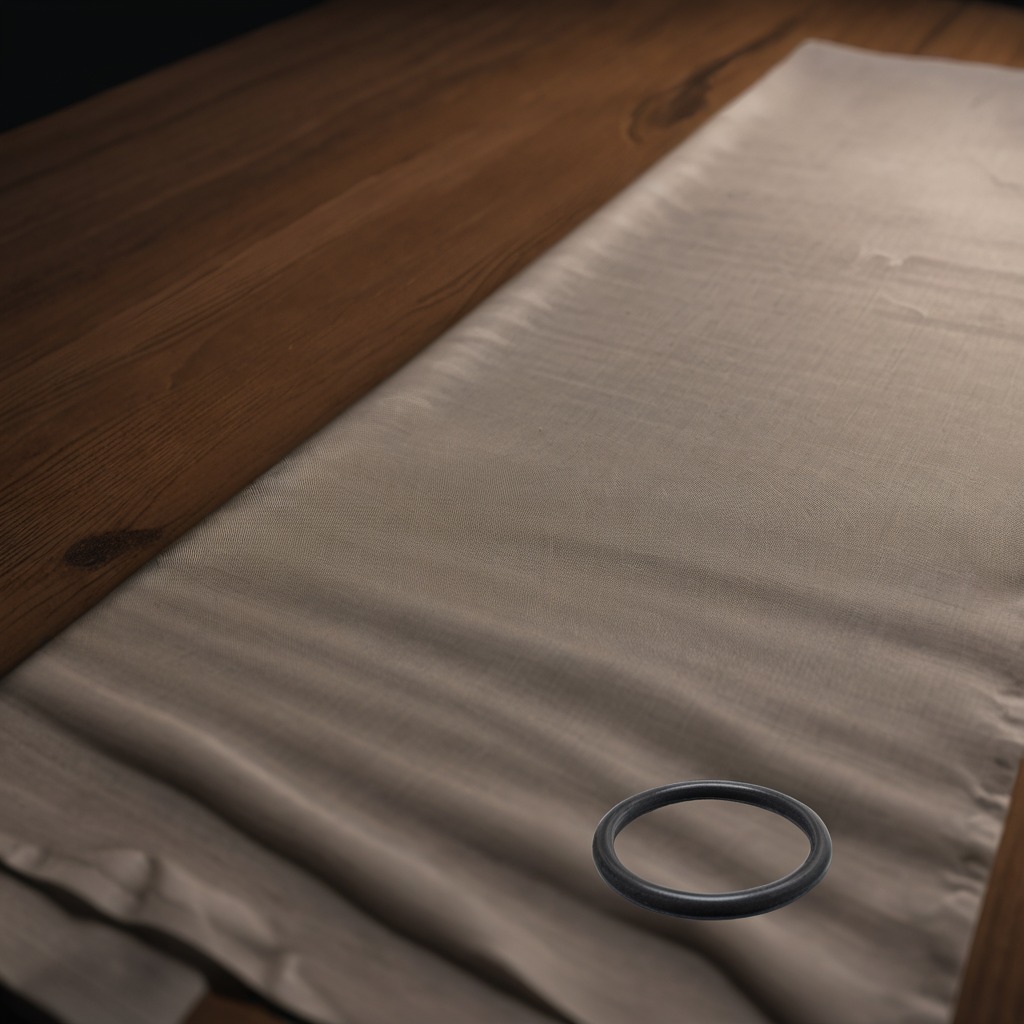
A rubber O-ring is lying on the wooden table.